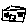
Label: house